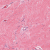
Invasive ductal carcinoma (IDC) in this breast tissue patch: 0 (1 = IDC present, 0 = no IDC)